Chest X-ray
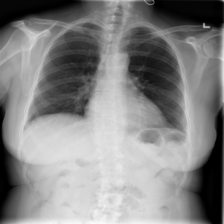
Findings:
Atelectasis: negative
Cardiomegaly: negative
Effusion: negative
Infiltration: negative
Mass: negative
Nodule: negative
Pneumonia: negative
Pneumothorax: negative
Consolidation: negative
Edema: negative
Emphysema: negative
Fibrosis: negative
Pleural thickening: negative
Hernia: negative